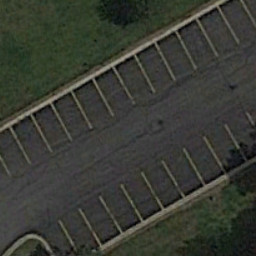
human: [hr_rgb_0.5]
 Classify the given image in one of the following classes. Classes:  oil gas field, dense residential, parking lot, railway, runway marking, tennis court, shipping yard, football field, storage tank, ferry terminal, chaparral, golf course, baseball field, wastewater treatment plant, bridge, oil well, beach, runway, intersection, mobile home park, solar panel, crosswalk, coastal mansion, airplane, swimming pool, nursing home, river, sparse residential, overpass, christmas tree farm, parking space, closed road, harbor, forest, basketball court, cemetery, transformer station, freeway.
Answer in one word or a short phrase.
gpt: parking space